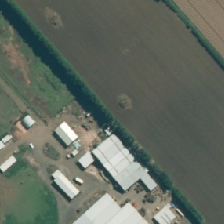
Land cover: shortrotation_cropland